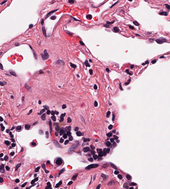
Tumor epithelial tissue: no
Tumor-associated stroma tissue: yes
Normal tissue: no